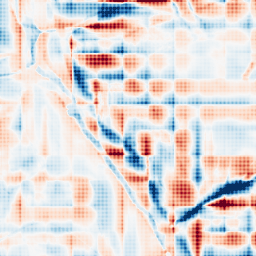
Category: wavelet
Decomposition family: wavelet_dwt
Decomposition parameters: wavelet: db2
level: 5
Upsampling method: sinc_hamming
Upsampling parameters: scale: 8
kernel_size: 8
Upsampling scale: 8